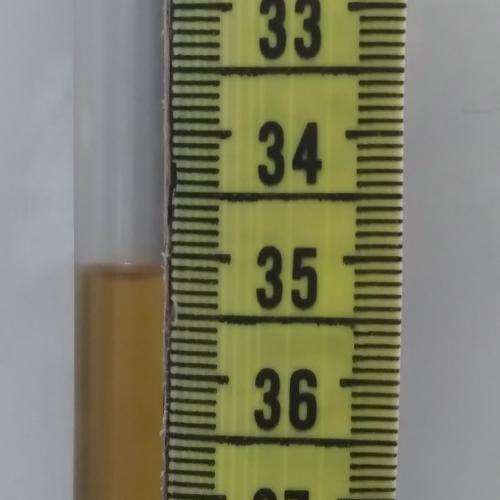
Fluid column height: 35.2 cm